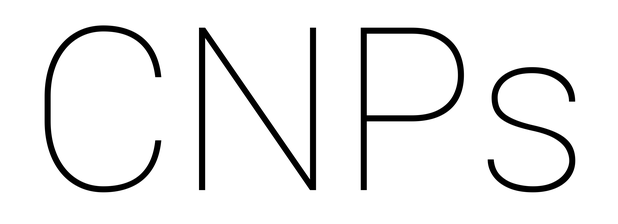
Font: Roboto_Thin